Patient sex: M
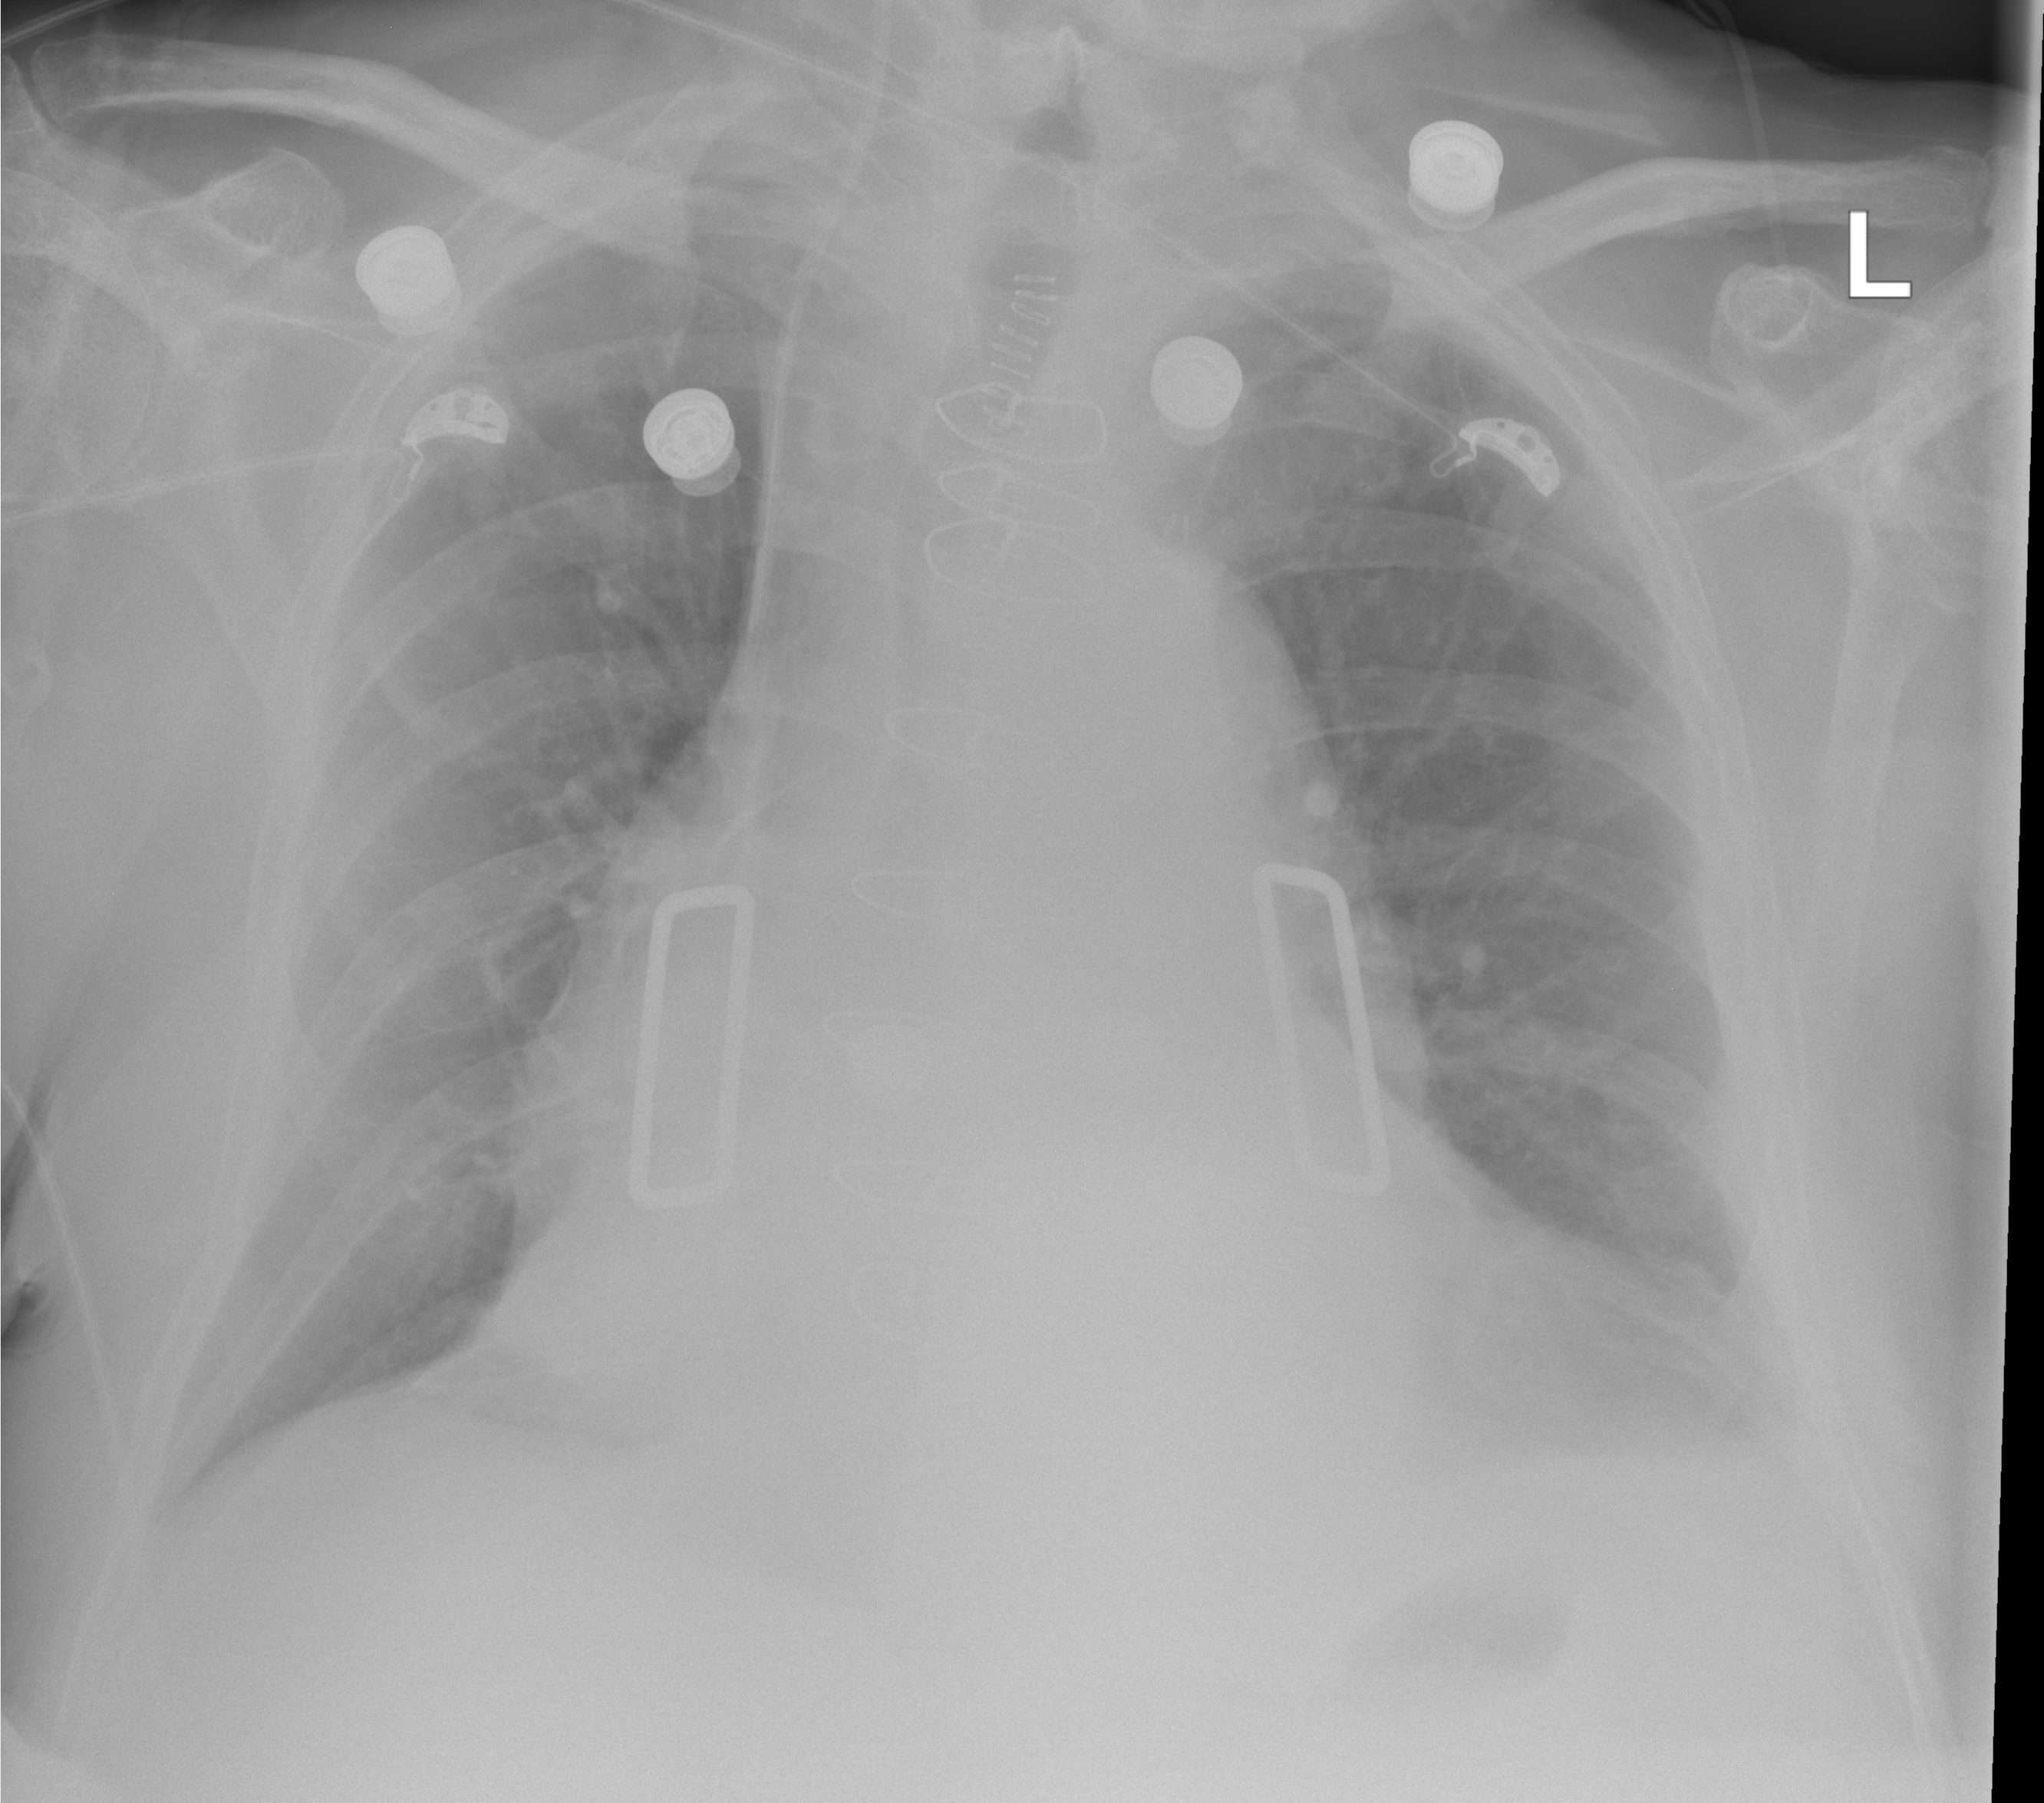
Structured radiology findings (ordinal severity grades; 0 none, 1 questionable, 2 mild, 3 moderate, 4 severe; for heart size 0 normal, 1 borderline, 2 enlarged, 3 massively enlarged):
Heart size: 2
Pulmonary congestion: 1
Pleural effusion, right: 0
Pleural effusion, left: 0
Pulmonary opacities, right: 0
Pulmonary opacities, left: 0
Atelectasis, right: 1
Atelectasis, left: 1